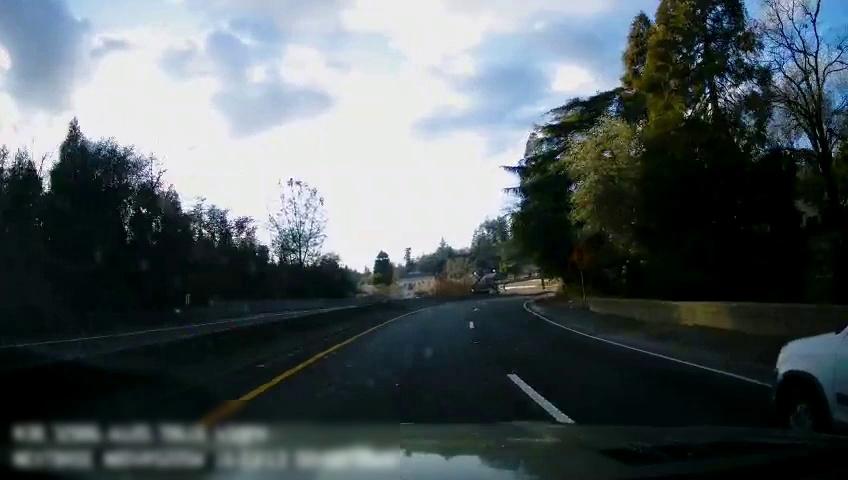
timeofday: Day
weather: Sunny
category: Drivable Space
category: Drivable Space
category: Vehicles | SUV
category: Lanes | Current Lane
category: Lanes | Current Lane
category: Lanes | Alternate Lane
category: Lanes | Opposite Lane
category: Traffic | Signs